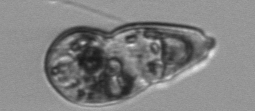
Label: Gyrodinium